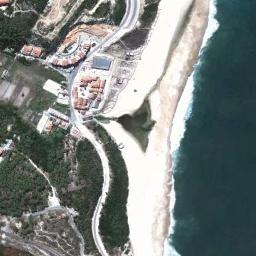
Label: beach